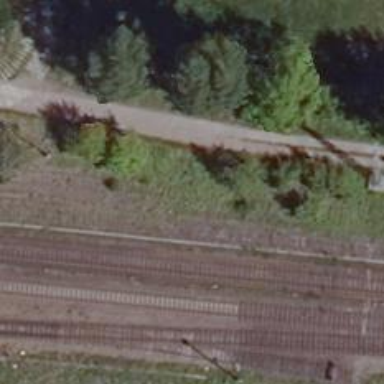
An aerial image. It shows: Railway switch.